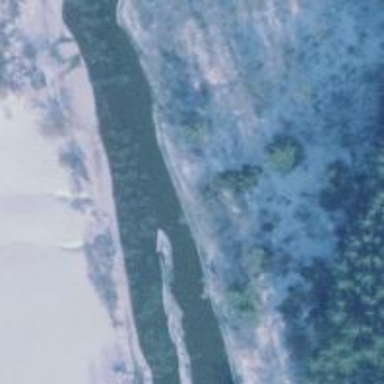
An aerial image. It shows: Beautiful river scene.